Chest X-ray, PA view. Patient: 44 years old, sex M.
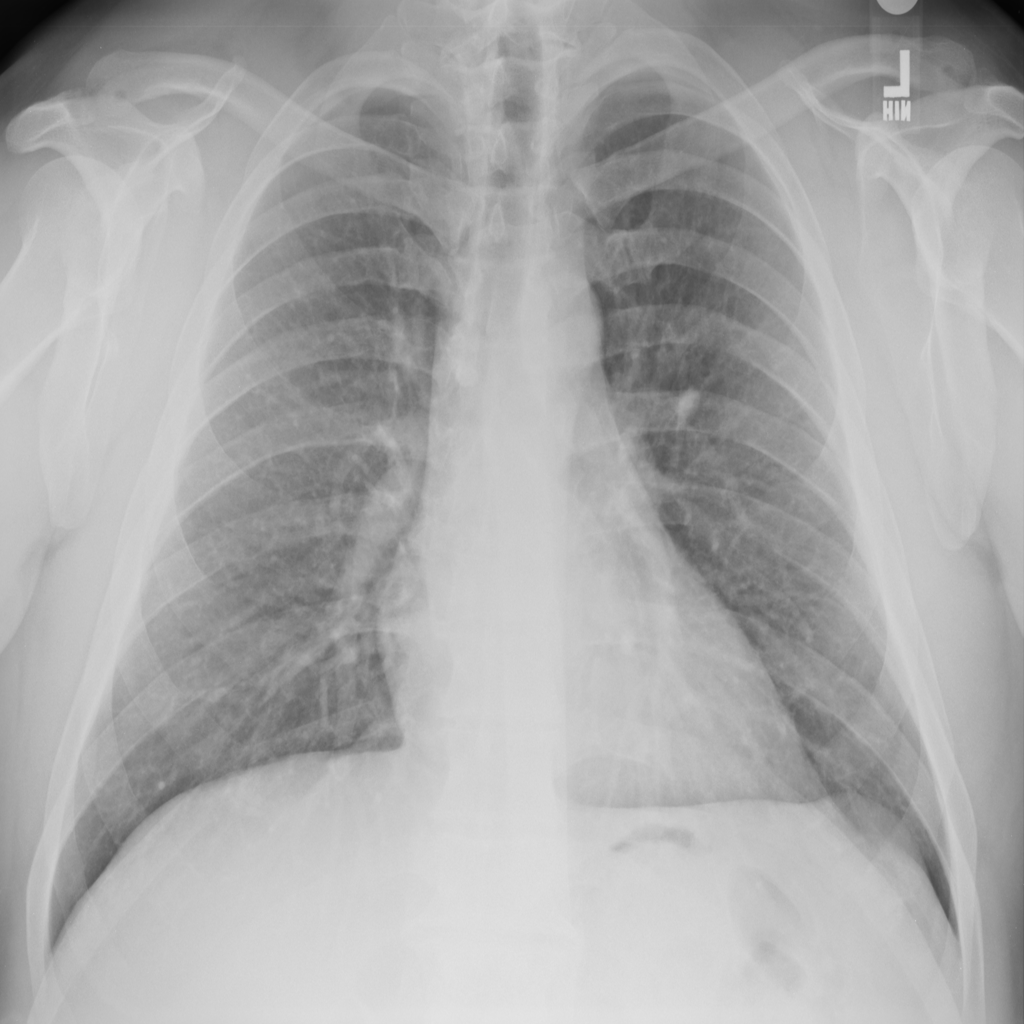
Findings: No Finding